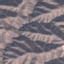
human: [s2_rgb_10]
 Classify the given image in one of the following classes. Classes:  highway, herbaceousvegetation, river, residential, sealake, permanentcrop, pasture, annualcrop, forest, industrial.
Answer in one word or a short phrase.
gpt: HerbaceousVegetation